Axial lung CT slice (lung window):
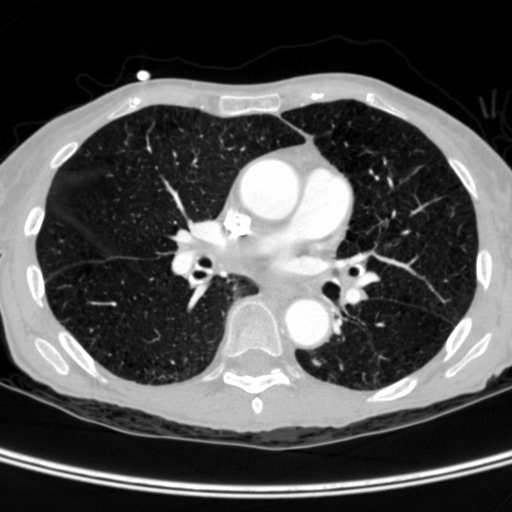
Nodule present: yes
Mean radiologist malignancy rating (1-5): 2.333